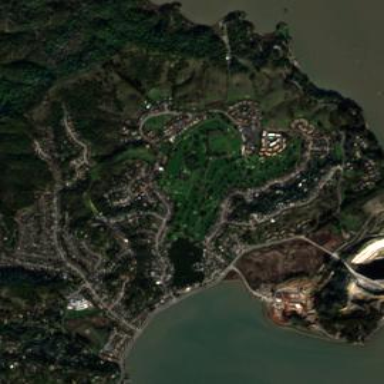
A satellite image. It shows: Golf course surrounded by greenery.